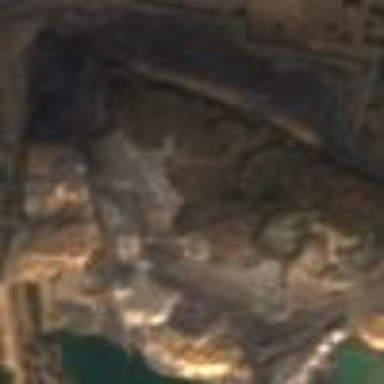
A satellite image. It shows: Quarry area.